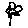
Label: flower